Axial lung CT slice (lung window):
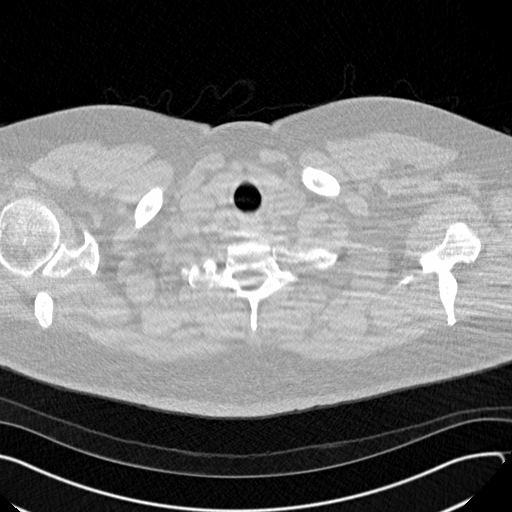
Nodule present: no